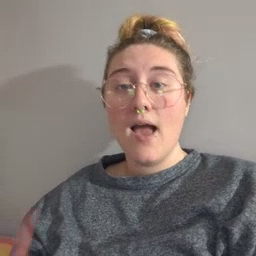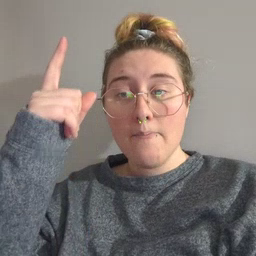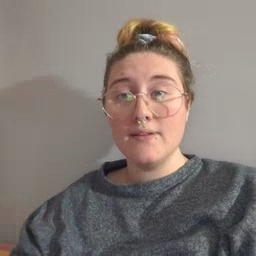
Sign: up